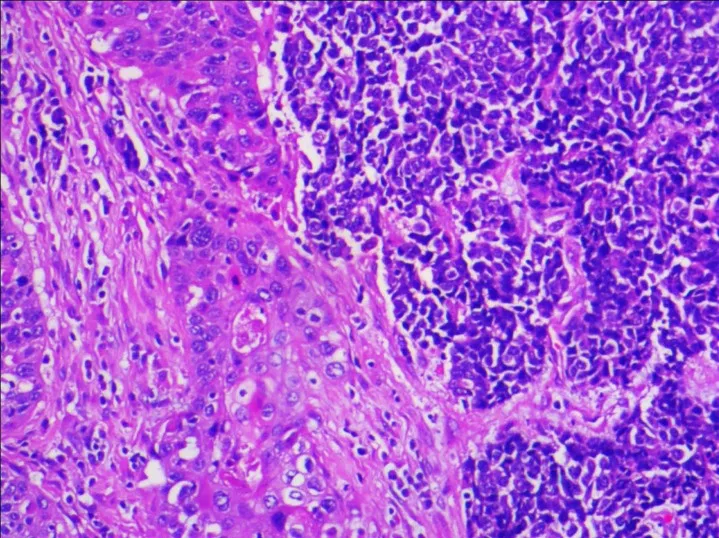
Microscopic examination confirmed that the ureteral tumour cells were composed of two parts, and each component accounted for half of it (magnification, x100).
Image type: pathology (h&e)